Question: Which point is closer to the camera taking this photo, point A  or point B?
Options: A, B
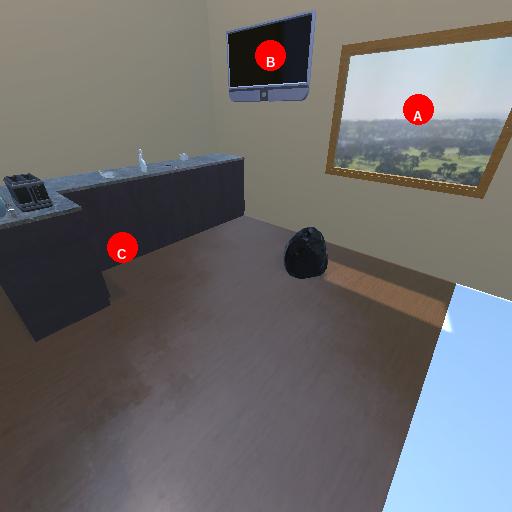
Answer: A